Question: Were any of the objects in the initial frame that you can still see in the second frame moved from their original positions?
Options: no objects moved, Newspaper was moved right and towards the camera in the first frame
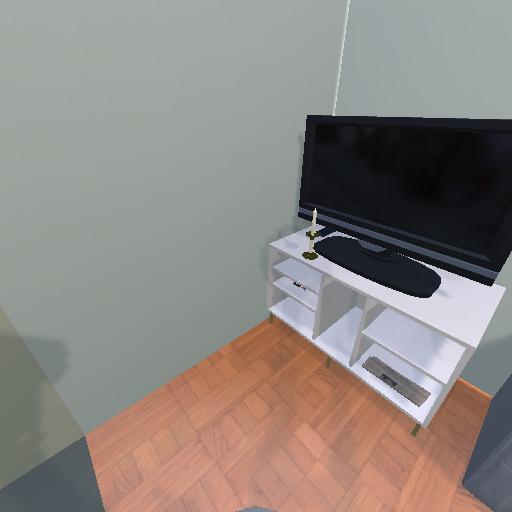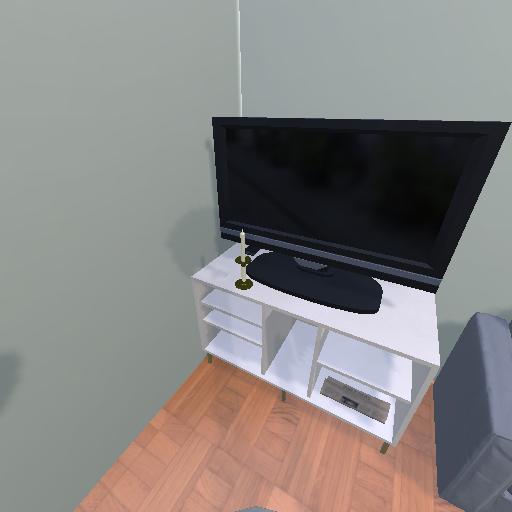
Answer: no objects moved